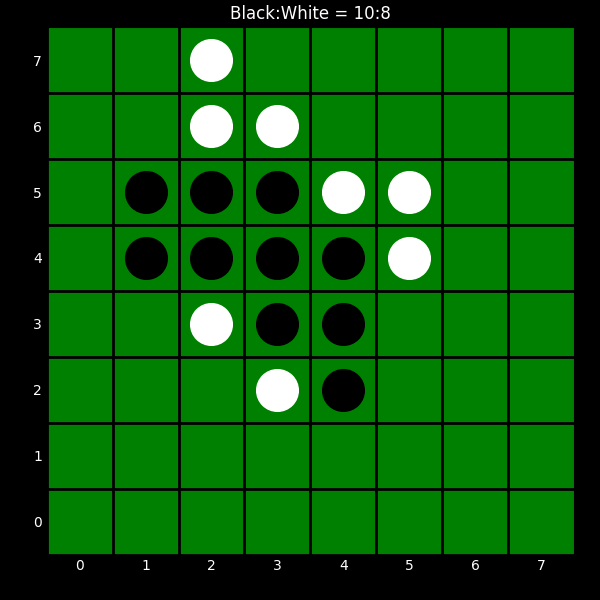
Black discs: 10
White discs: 8